Question: What is the reading of this measurement?
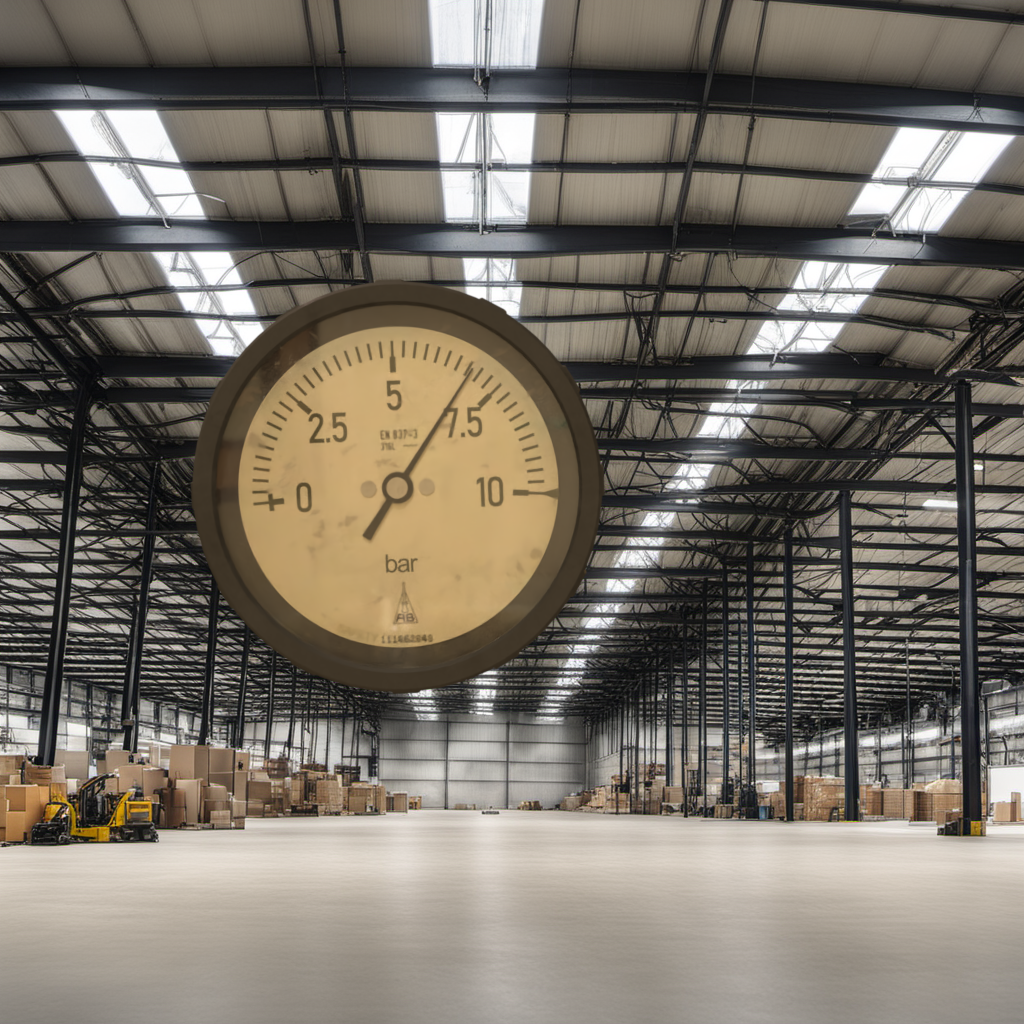
Answer: The result is 6.76
Question: What is the value range of the measurement in the image?
Answer: The range is from 0 to 10
Question: What is the minimum and maximum value range of this measurement?
Answer: The minimum value is 0 and the maximum value is 10